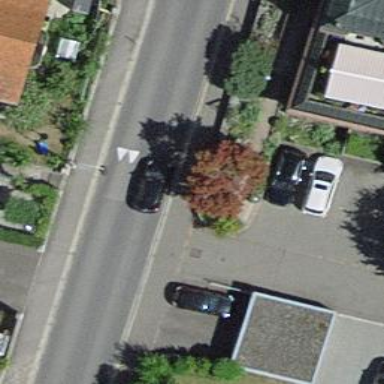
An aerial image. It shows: Traffic calming cushion.